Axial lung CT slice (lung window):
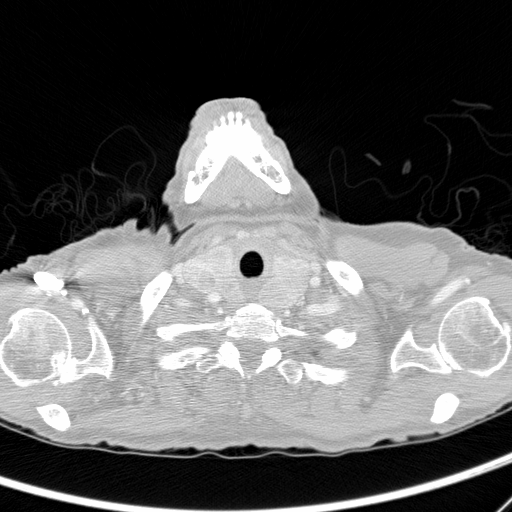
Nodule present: no